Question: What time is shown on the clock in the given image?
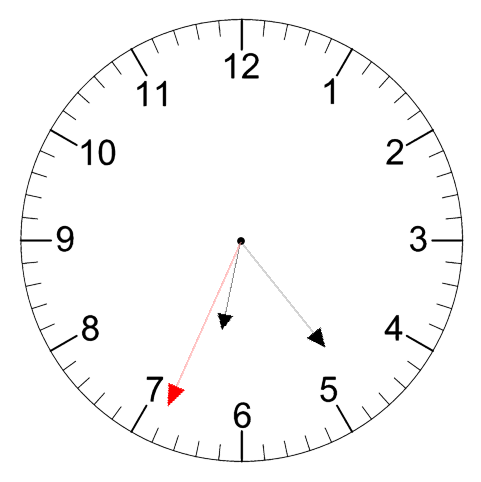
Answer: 06:23:34